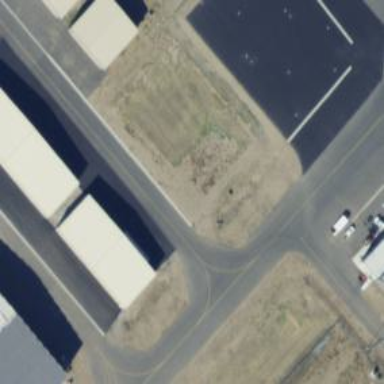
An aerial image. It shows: Hangar building at the airport.